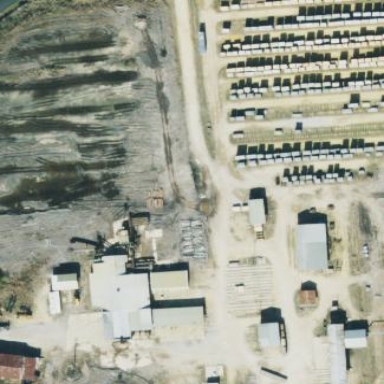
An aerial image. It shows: Industrial area with sawmill. The industrial site includes works related to sawmill operations.